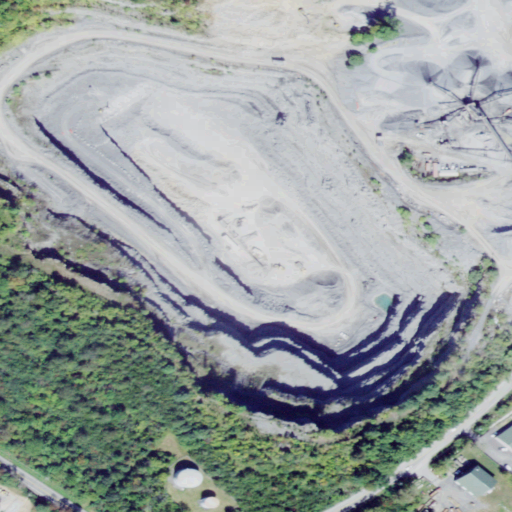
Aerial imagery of mountain in New York named Mount Lookout containing barren land, deciduous forest, open water, pasture, low intensity development, open development, medium intensity development, high intensity development, and mixed forest